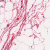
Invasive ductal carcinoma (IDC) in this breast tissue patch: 0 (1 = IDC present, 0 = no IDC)